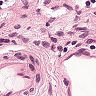
Metastatic tissue present: no